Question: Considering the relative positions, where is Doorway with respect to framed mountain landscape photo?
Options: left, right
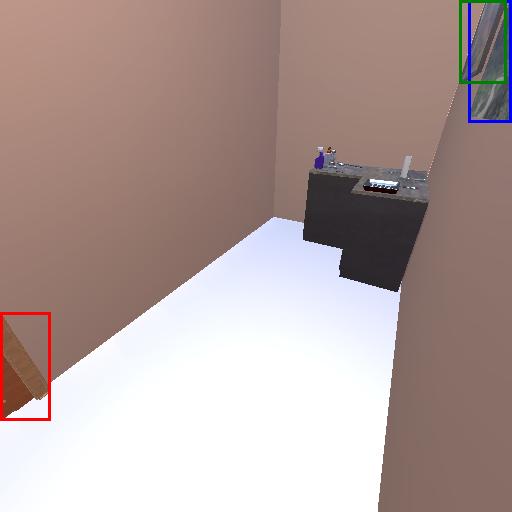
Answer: left